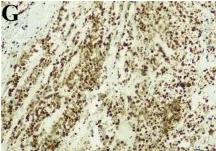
Pathological morphology and immunohistochemical results. Wildly positive expression of Ki-67 (x100).
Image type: pathology (immunostaining)